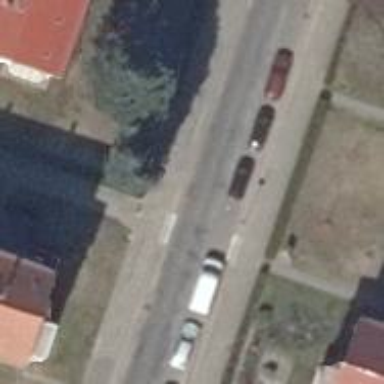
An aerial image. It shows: Unmarked crossing on the road.